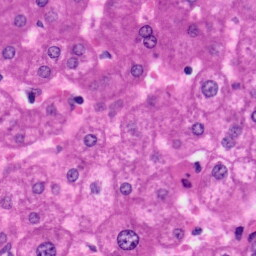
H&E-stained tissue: Liver